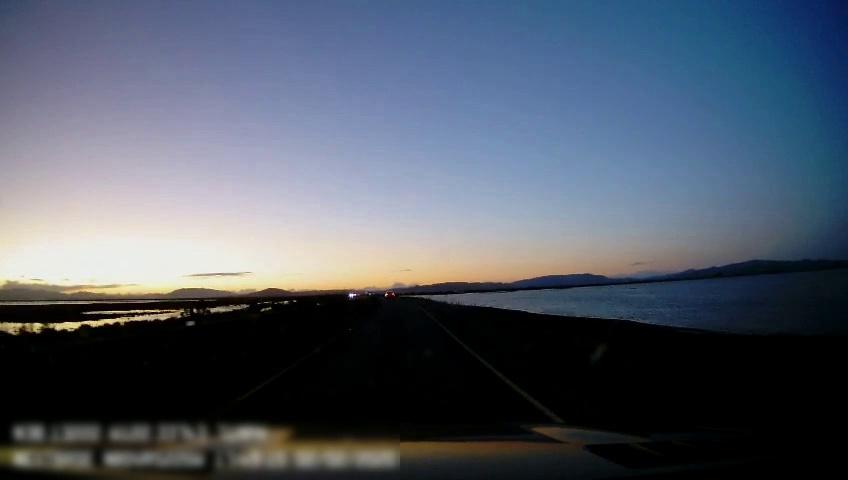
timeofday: Dusk/Dawn/Twilight
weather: Sunny
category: Drivable Space
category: Vehicles | Car
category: Lanes | Current Lane
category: Lanes | Current Lane